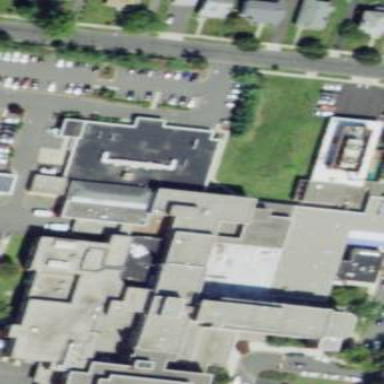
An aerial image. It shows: Hospital building.